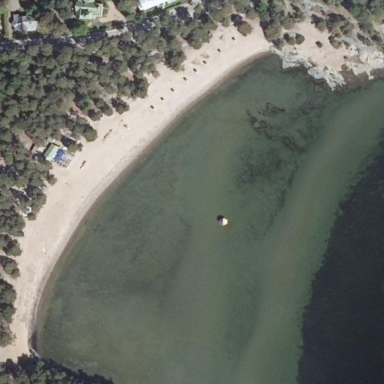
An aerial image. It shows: Scenic beach with natural beauty.